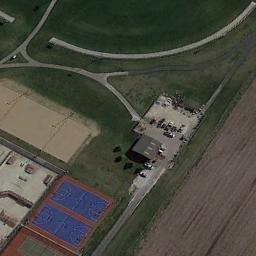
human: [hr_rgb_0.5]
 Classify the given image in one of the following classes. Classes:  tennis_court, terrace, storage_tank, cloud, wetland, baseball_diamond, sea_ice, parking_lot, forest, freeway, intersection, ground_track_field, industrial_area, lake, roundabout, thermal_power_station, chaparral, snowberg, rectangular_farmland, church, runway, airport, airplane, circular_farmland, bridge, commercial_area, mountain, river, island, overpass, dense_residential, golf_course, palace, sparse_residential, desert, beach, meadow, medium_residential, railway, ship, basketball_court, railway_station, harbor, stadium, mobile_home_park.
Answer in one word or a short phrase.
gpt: basketball_court